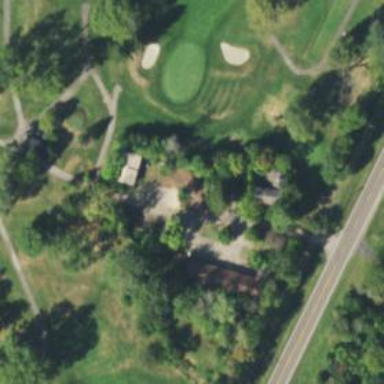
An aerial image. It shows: Service road designated as golf cart path.